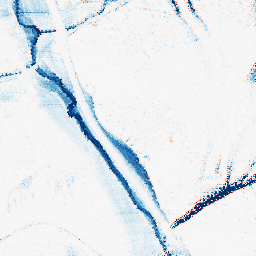
Category: morphological
Decomposition family: morphological_ellipse
Decomposition parameters: operation: closing
width: 10
height: 50
Upsampling method: regularized
Upsampling parameters: scale: 2
lambda_reg: 0.1
Upsampling scale: 2